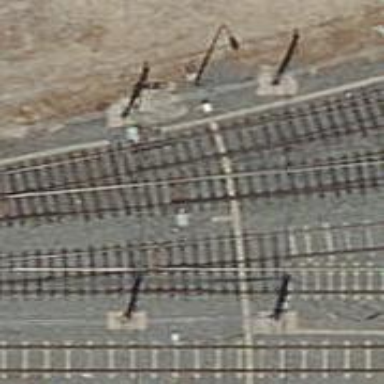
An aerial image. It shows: Railway switch.